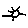
Label: sun